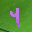
Label: 4